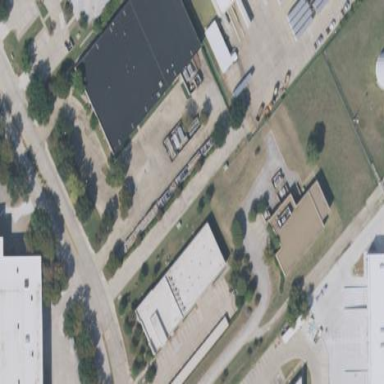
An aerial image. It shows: Office building.